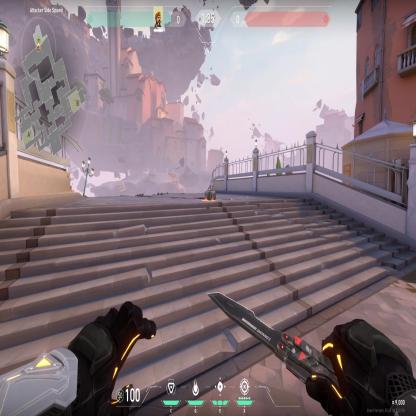
Label: dropped spike